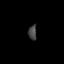
Tissue: prostate
Cell type: Fibroblasts
Senescence score: 0.7824
Nuclear area (px): 118
Mean DAPI intensity: 68.492